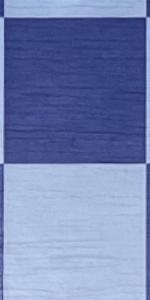
Label: Empty